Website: home-depot
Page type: customer-info-address
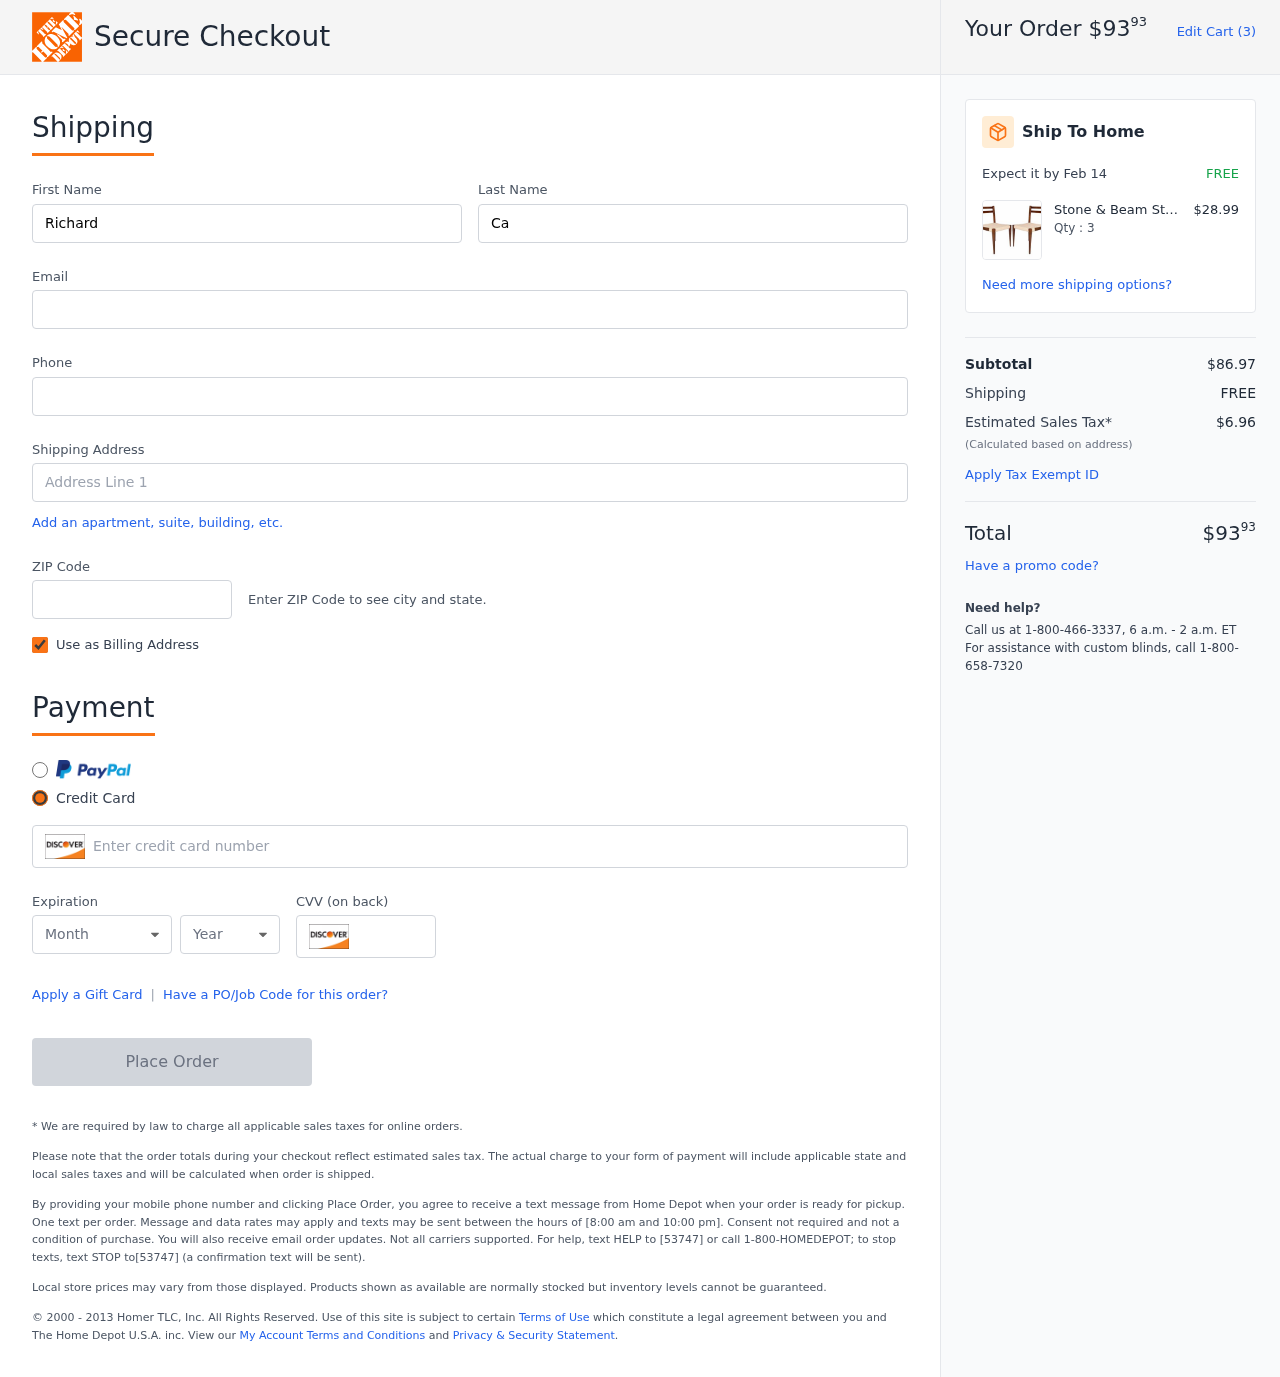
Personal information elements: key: PII_CARD_CVV
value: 448
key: PII_CARD_EXPIRY_MONTH
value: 03
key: PII_CARD_EXPIRY_YEAR
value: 30
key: PII_CARD_NUMBER
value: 6511 0721 0446 6303
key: PII_EMAIL
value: richard.carter@yahoo.com
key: PII_FIRSTNAME
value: Richard
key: PII_LASTNAME
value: Carter
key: PII_PHONE
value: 8016540778
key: PII_POSTCODE
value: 22183
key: PII_STREET
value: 4826 Amy Mountain
Product elements: key: PRODUCT1_BRAND
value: Stone & Beam
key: PRODUCT1_NAME
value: Stone & Beam Jane Wood-Framed Classic Woven Dining Chair, 34" H, Set of 2, Brown
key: PRODUCT1_PRICE
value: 28.99
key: PRODUCT1_QUANTITY
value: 3
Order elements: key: ORDER_TOTAL
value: $9393
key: ORDER_NUM_ITEMS
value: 3
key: ORDER_DELIVERY_DATE
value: Feb 14
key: ORDER_SUBTOTAL
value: $86.97
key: ORDER_SHIPPING_COST
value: FREE
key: ORDER_TAX
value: $6.96